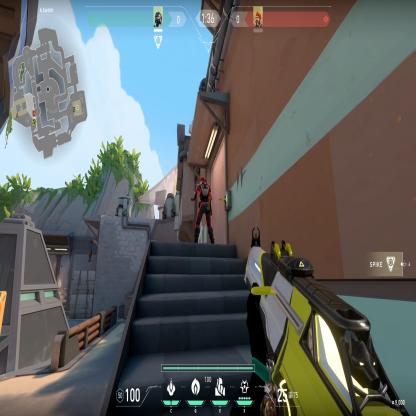
Label: enemy